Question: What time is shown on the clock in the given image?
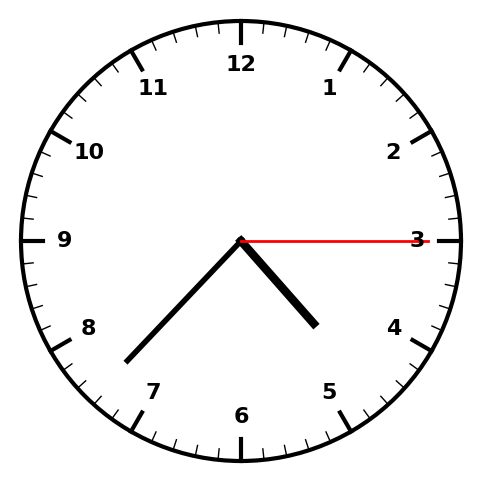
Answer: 04:37:15